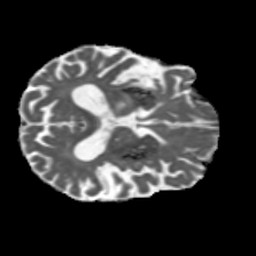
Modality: MD
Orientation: axial
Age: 42
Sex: male
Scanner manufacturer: siemens
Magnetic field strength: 3 T
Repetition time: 5.47 s
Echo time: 0.0854 s